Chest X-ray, PA view. Patient: 22 years old, sex F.
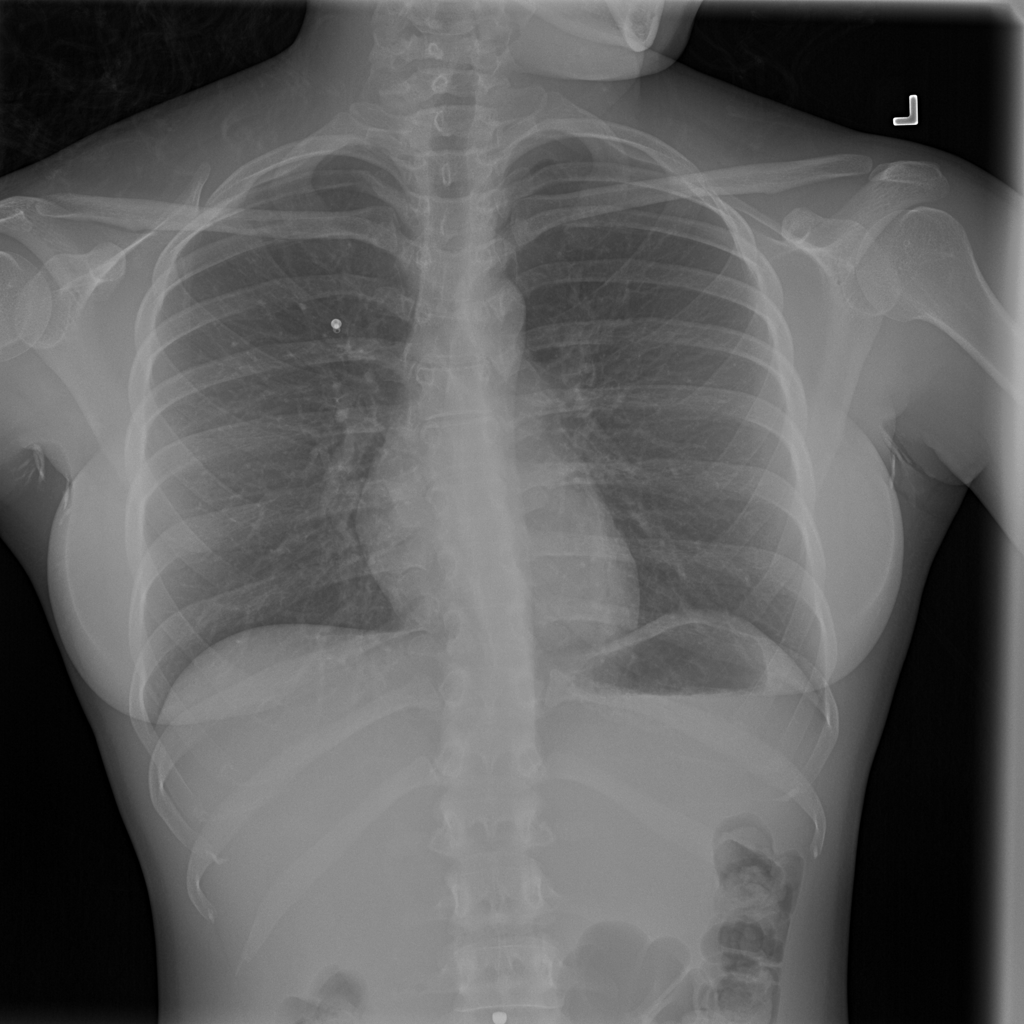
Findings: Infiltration